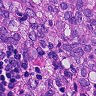
Metastatic tissue present: yes